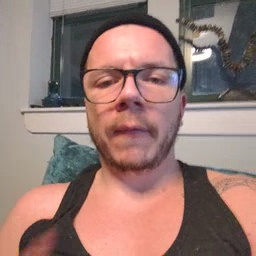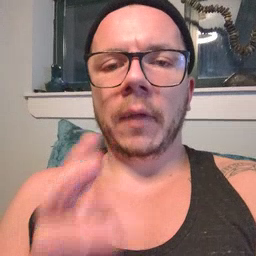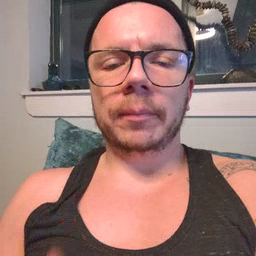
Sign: fine